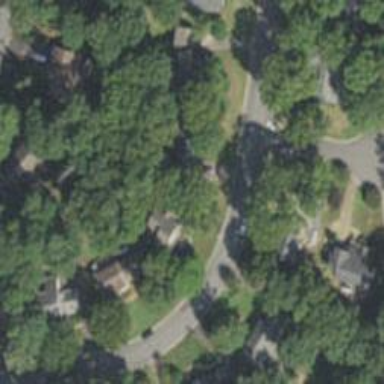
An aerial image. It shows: Driveway.